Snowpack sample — Loveland Pass, Silver Plume, Colorado, USA (2/11/26, 12:00 PM MST)
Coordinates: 39.663, -105.886
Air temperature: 35 °F
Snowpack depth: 82 cm
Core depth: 30 cm
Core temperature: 28.4 °F
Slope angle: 13°, slope face: 12°
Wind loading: high
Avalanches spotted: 1
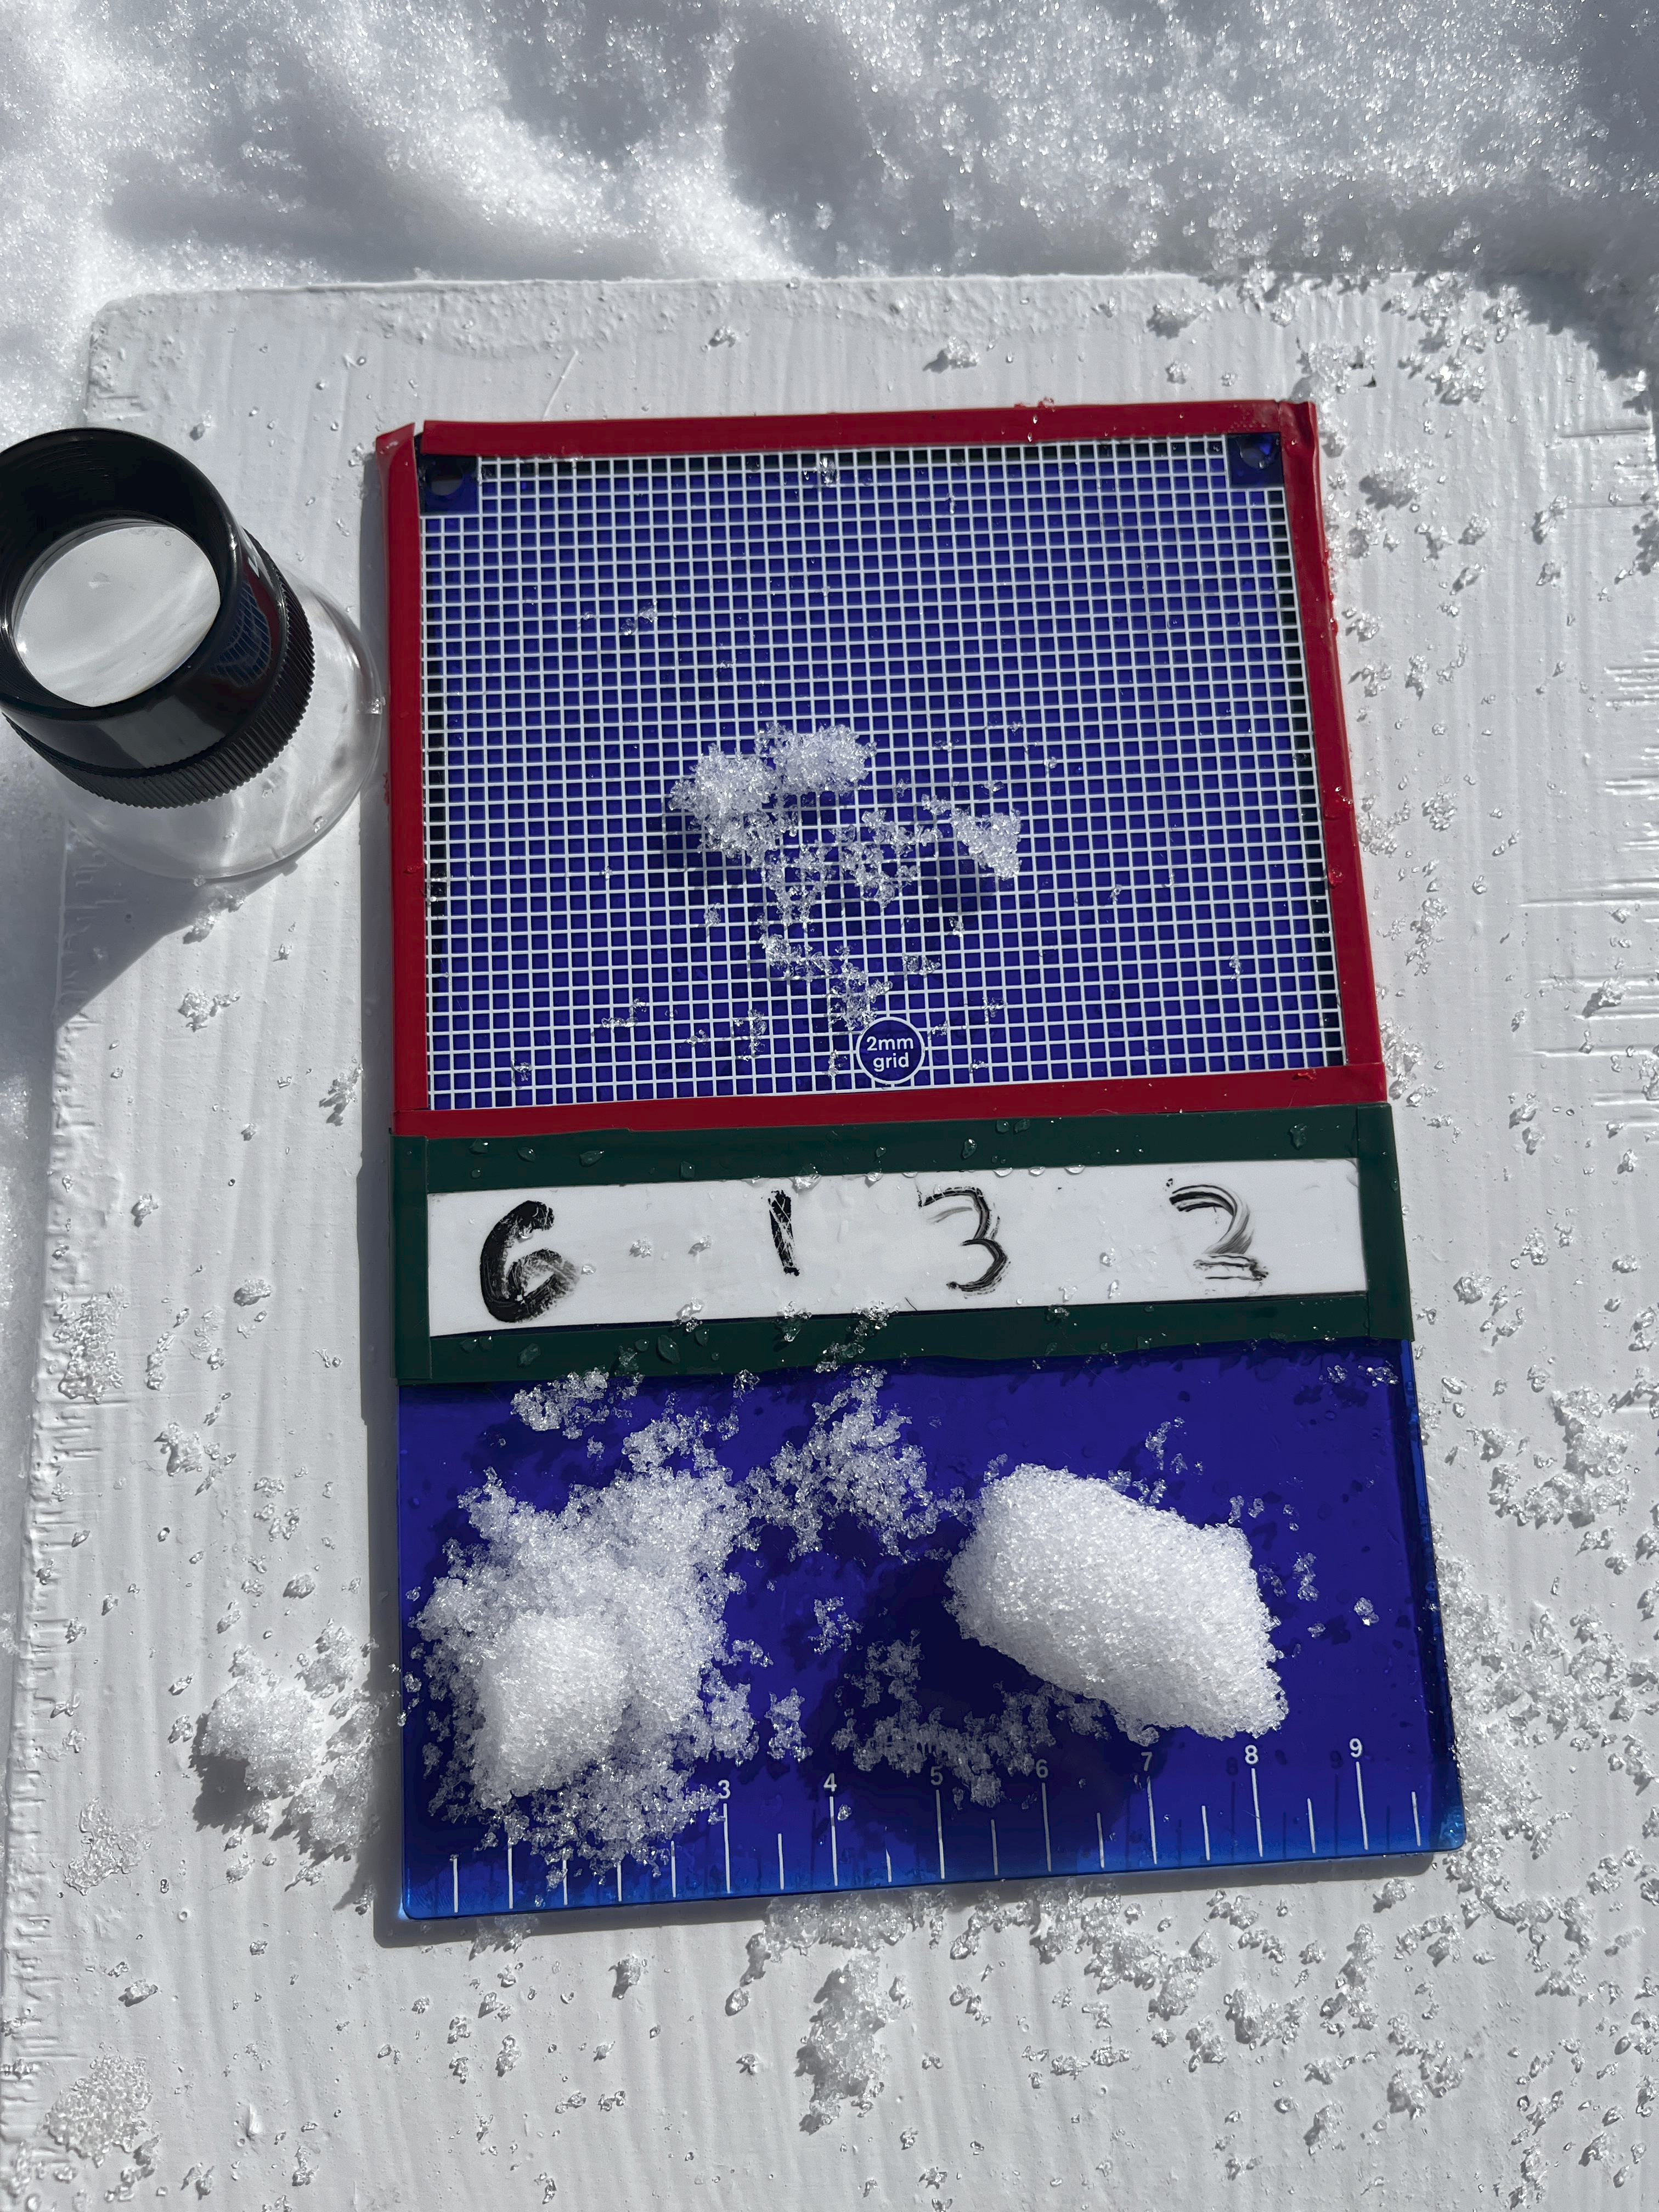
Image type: crystal_card
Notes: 1 small avalanche spotted on the north side of the bowl, lots of wind loading